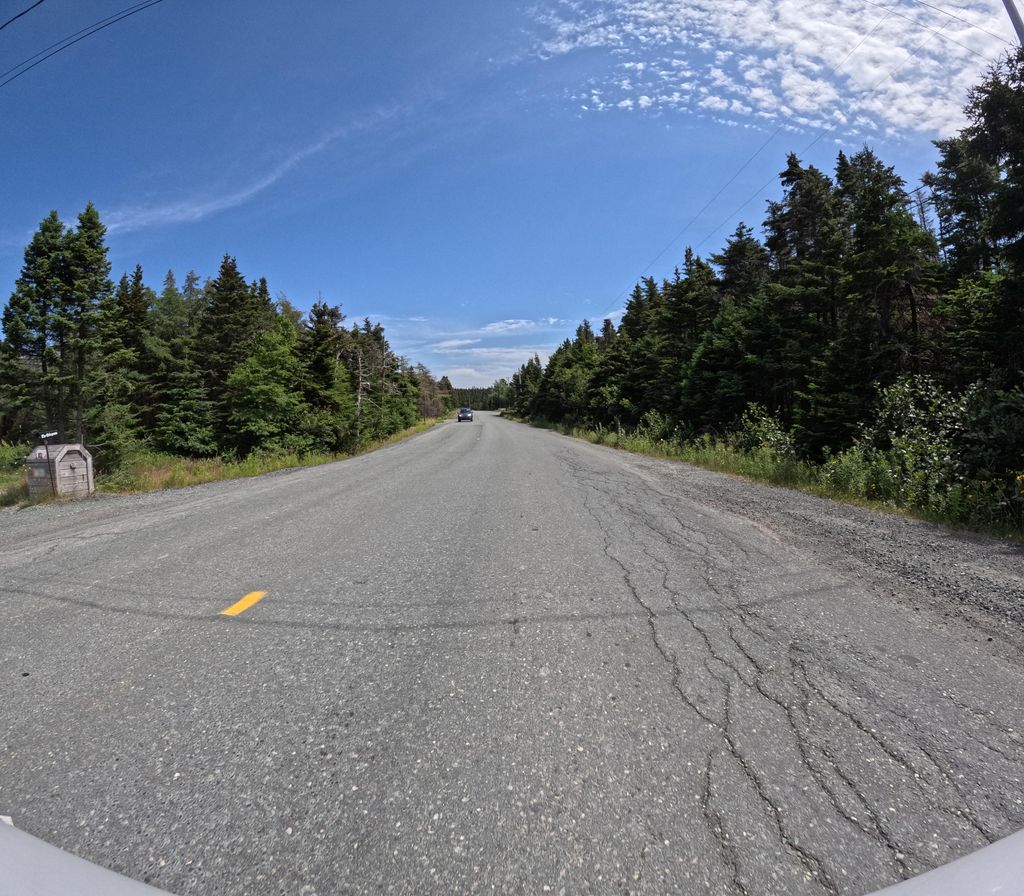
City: st_johns